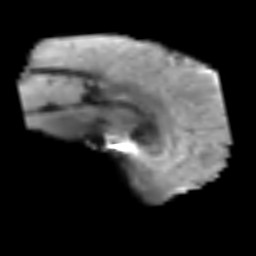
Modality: T2w
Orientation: sagittal
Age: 56
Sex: male
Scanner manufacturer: siemens
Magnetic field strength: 3 T
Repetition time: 3.2 s
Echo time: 0.081 s